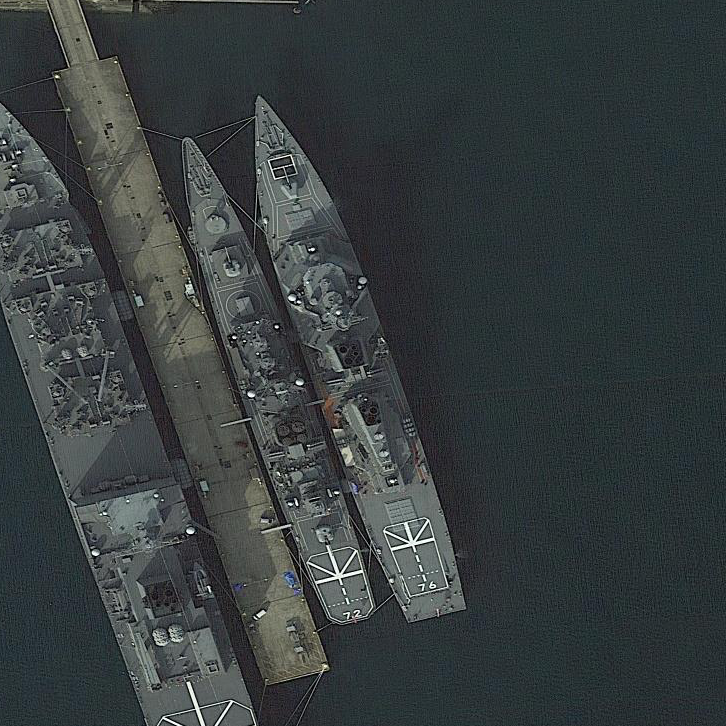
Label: destroyer